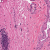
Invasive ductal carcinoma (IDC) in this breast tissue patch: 0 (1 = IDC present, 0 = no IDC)